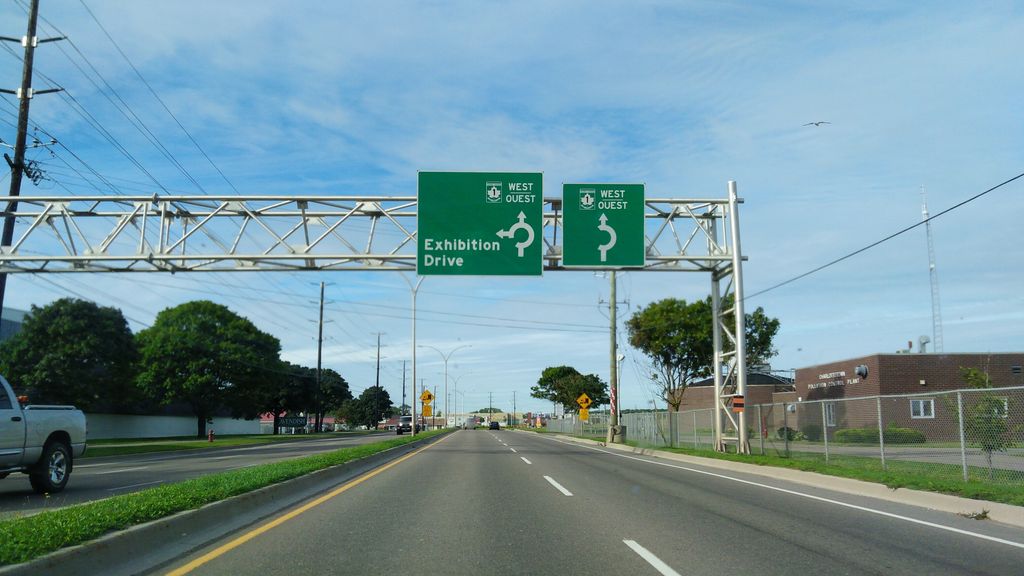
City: charlottetown